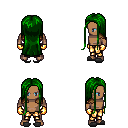
a pixel art fantasy rpg character, male body template, human, dark skin, leather shoulder armor, gold greaves, green extra-long hairstyle, gold gloves, gray slippers, four views (front, back, left, right), 2x2 character sprite sheet, small pixel art, hard edges, no anti-aliasing